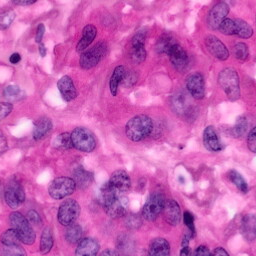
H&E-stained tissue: Pancreatic